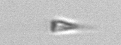
Label: Calciopappus